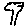
Label: tree